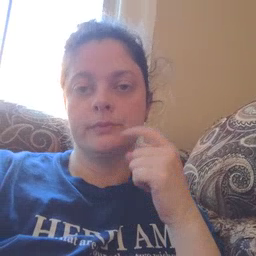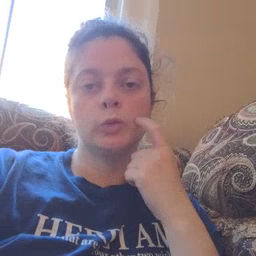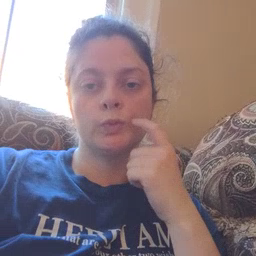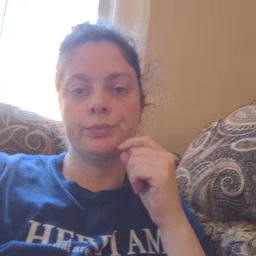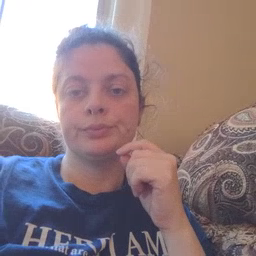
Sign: tooth